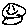
Label: smiley face